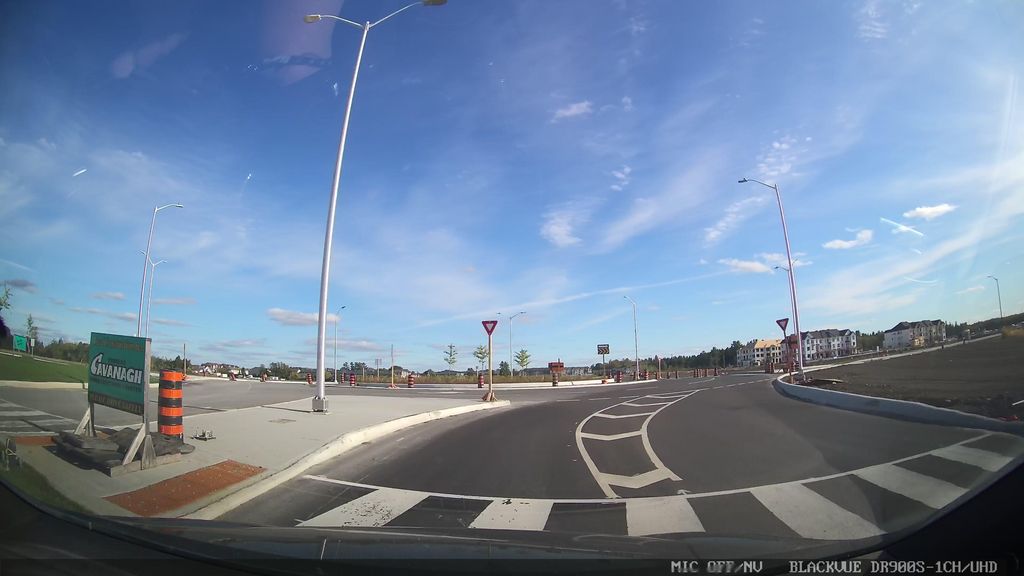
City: ottawa-gatineau